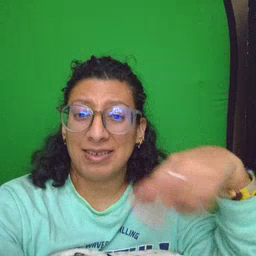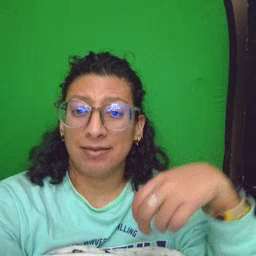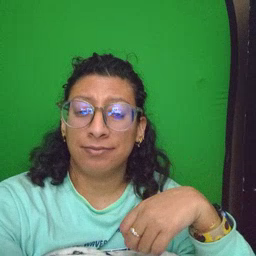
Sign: dance